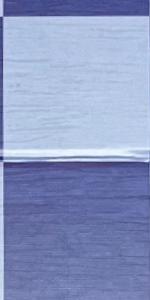
Label: Empty